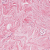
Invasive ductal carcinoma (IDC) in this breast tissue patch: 0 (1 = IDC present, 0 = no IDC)